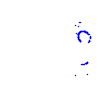
Particle: proton